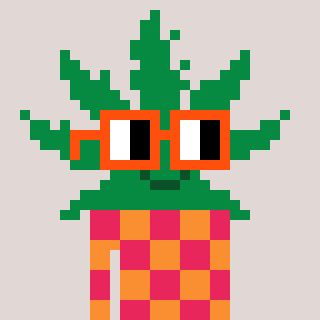
a pixel art character with square orange glasses, a weed-shaped head and a orange-colored body on a warm background